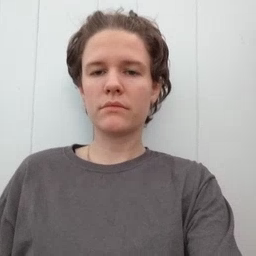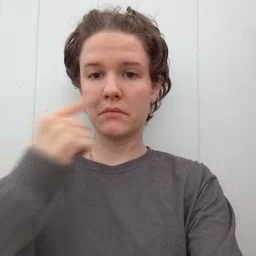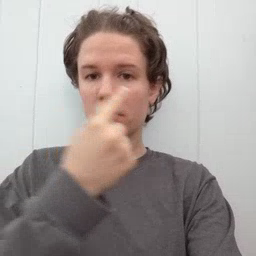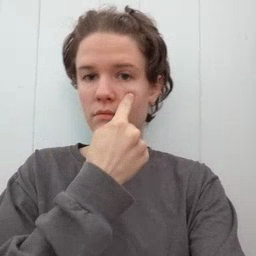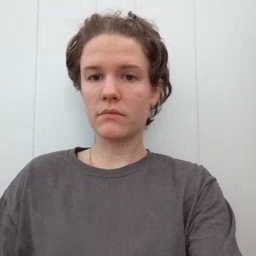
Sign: eye